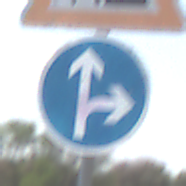
Verkehrszeichen: VorgeschriebeneFahrtrichtungGeradeausOderRechts
Zusatzzeichen oben: Arbeitsstelle
Umgebung: Outdoor, Nature
Tageszeit: MorningAfternoon
Wetter: PartlyCloudy
Licht: Natural
Jahreszeit: NotSpecified
Kontrast: HighContrast